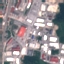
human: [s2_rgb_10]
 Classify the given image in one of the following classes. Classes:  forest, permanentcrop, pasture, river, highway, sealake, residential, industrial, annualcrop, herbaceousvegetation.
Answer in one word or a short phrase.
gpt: Industrial